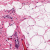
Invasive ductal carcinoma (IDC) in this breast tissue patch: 0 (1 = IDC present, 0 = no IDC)